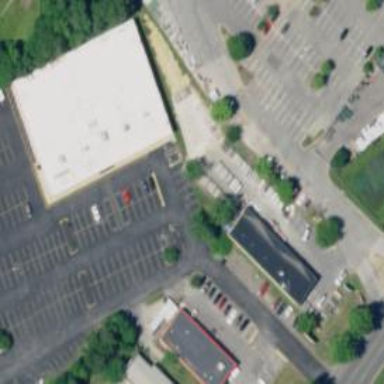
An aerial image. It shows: Building that houses bowling alley.